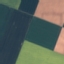
Land use / land cover: AnnualCrop